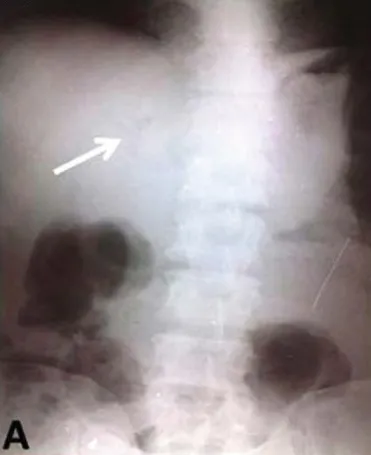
Choledochoduodenal fistula: plain x-ray of the abdomen showing pneumobila.
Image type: radiology (x_ray)